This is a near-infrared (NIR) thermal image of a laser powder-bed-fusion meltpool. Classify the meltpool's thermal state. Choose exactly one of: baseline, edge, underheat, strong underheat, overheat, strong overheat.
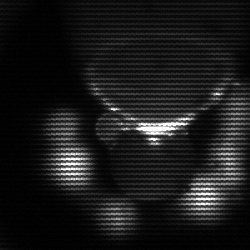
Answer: edge